Question: Hello i have a table with some fields like

here i want make colors for table entire rows..means if ASR value is 75 to 100 should get one color and 50 to 75 should get another color and below 50 should get another color.
and here is my php code
'''
<table width="75%" border="1">
<tr>
<td align="center">channel no</td>
<td align="center">IP</td>
<td align="center">Total calls</td>
<td align="center">Connected calls</td>
<td align="center">Disconnected calls</td>
<td align="center">Duration</td>
<td align="center">ASR</td>
<td align="center">ACD</td>
</tr>
<?php
while ($row = mysql_fetch_assoc($result)) {
//$minutes = gmdate("H:i:s", $row['tduration']);
echo "<tr>
<td>".$row['channel']."&nbsp;</td>
<td>".$row['ip']."&nbsp;</td>
<td>".$row['totalcalls']."&nbsp;</td>";
if ($row['totalcalls']>1){
$sql1 = "SELECT count(duration) as count FROM gateways where duration=0 and ip='".$_POST['ip']."' and channel='".$row['channel']. "' and (connect_datetime BETWEEN ' ".$_POST['toval']." ' and '".$_POST['fromval']."' or disconnect_datetime BETWEEN ' ".$_POST['toval']." ' and '".$_POST['fromval']."' ) Group by channel";
$result1 = mysql_query($sql1, $link);
$norow=mysql_fetch_assoc($result1);
$attenedcalls=($row['totalcalls']-$norow['count']);
echo "<td>".$attenedcalls."&nbsp;</td>";
$disconnectedcalls=($row['totalcalls']-$attenedcalls);
echo "<td>".$disconnectedcalls."&nbsp;</td>";
echo " <td>".$row['tduration']."&nbsp;</td>";
echo "<td>".(($attenedcalls/$row['totalcalls'])*100)."</td>";
}else{
echo "<td>".$row['totalcalls']."</td>";
echo "<td>100</td>";
}
$minutes = gmdate("H:i:s", ($row['tduration']/$attenedcalls));
echo " <td>".$minutes."&nbsp;</td>
</tr>";
}
?>
</table>
'''
thanks in advance
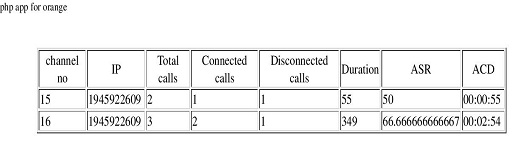
Answer: You can try like this
'''
<table width="75%" border="1">
<tr>
<td align="center">channel no</td>
<td align="center">IP</td>
<td align="center">Total calls</td>
<td align="center">Connected calls</td>
<td align="center">Disconnected calls</td>
<td align="center">Duration</td>
<td align="center">ASR</td>
<td align="center">ACD</td>
</tr>
<?php
while ($row = mysql_fetch_assoc($result)) {
$color = '';
if ($row['totalcalls']>1){
$sql1 = "SELECT count(duration) as count FROM gateways where duration=0 and ip='".$_POST['ip']."' and channel='".$row['channel']. "' and (connect_datetime BETWEEN ' ".$_POST['toval']." ' and '".$_POST['fromval']."' or disconnect_datetime BETWEEN ' ".$_POST['toval']." ' and '".$_POST['fromval']."' ) Group by channel";
$result1 = mysql_query($sql1, $link);
$norow=mysql_fetch_assoc($result1);
$attenedcalls=($row['totalcalls']-$norow['count']);
$asr = (($attenedcalls/$row['totalcalls'])*100);
if($asr >= 75 && $asr <=100 ){
$color = 'red';
}else if($asr >= 50 && $asr < 75){
$color = 'cyan';
}else if($asr < 50){
$color = 'blue';
}
}
//$minutes = gmdate("H:i:s", $row['tduration']);
echo "<tr style='background-color : ".$color."'>
<td>".$row['channel']."&nbsp;</td>
<td>".$row['ip']."&nbsp;</td>
<td>".$row['totalcalls']."&nbsp;</td>";
if ($row['totalcalls']>1){
echo "<td>".$attenedcalls."&nbsp;</td>";
$disconnectedcalls=($row['totalcalls']-$attenedcalls);
echo "<td>".$disconnectedcalls."&nbsp;</td>";
echo " <td>".$row['tduration']."&nbsp;</td>";
echo "<td>".$asr."</td>";
}else{
echo "<td>".$row['totalcalls']."</td>";
echo "<td>100</td>";
}
$minutes = gmdate("H:i:s", ($row['tduration']/$attenedcalls));
echo " <td>".$minutes."&nbsp;</td>
</tr>";
}
?>
</table>
'''